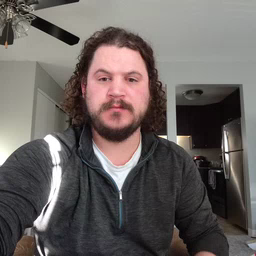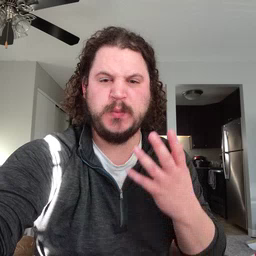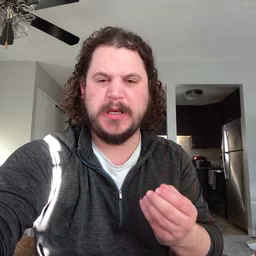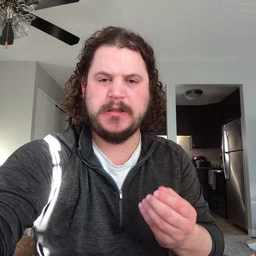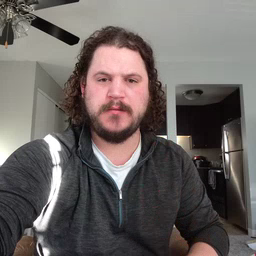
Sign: wet